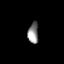
Tissue: prostate
Cell type: Myeloid cells
Senescence score: 0.3485
Nuclear area (px): 216
Mean DAPI intensity: 140.028